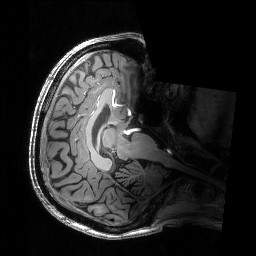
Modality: T1w
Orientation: axial